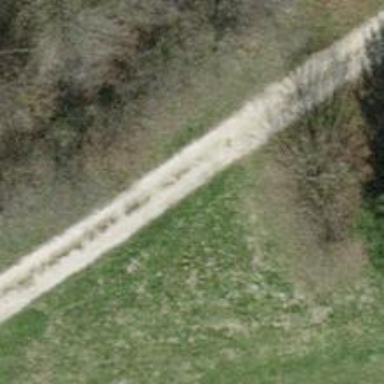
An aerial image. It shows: Designated golf cartpath along service road.